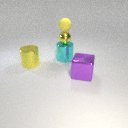
large purple metal cube to the right of large cyan metal cylinder